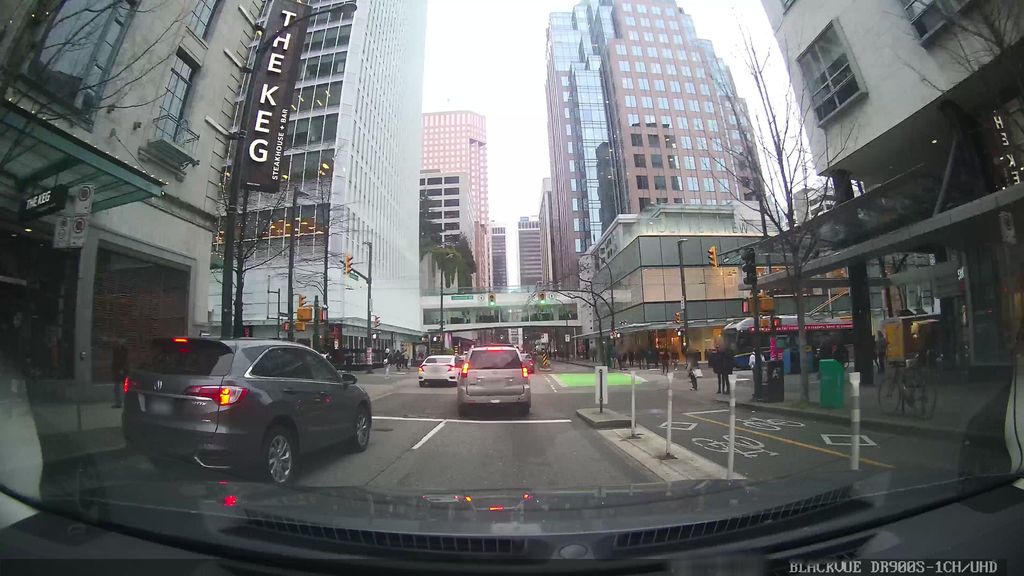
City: vancouver